Question: I have UIWebView for displays HTML article pages. I used UILongPressGesture for getting touch location coordinates. I saved these coordinates to database. But the saving values inserting two time in database. why?
'''
- (void)tapTest:(UILongPressGestureRecognizer *)sender {
NSLog(@"coordinate is %f %f", [sender locationInView:wbCont.scrollView].x, [sender locationInView:wbCont.scrollView].y);
xcor = [sender locationInView:wbCont.scrollView].x;
ycor = [sender locationInView:wbCont.scrollView].y;
NSArray *paths = NSSearchPathForDirectoriesInDomains(NSDocumentDirectory,NSUserDomainMask, YES);
NSString *documentsDirectory = [paths objectAtIndex:0];
// NSString *documentsDirectory = [paths objectAtIndex:1];
NSString *path = [documentsDirectory stringByAppendingPathComponent:@"os.sqlite"];
NSLog(@"filepath %@",path);
if (sqlite3_open([path UTF8String], &database) == SQLITE_OK) {
const char *sql = [[NSString stringWithFormat:@"SELECT xcoor FROM touch where xcoor = '%f','%f'",xcor,ycor] cStringUsingEncoding:NSUTF8StringEncoding];
NSLog(@"sql is %s",sql);
BOOL favExist = false;
sqlite3_stmt *statement, *addStmt;
if (sqlite3_prepare_v2(database, sql, -1, &statement, NULL) == SQLITE_OK) {
// We "step" through the results - once for each row.
while (sqlite3_step(statement) == SQLITE_ROW) {
favExist = true;
}
}
if(!favExist){
const char *sqlInsert = [[NSString stringWithFormat:@"insert into touch (xcoor,ycoor) values ('%f','%f')", xcor,ycor] cStringUsingEncoding:NSUTF8StringEncoding];
NSLog(@"sql insert is %s",sqlInsert);
// [catID release];
if(sqlite3_prepare_v2(database, sqlInsert, -1, &addStmt, NULL) != SQLITE_OK)
NSAssert1(0, @"Error while creating add statement. '%s'", sqlite3_errmsg(database));
NSLog(@"error is %s",sqlite3_errmsg(database));
if(SQLITE_DONE != sqlite3_step(addStmt))
NSAssert1(0, @"Error while inserting data. '%s'", sqlite3_errmsg(database));
}else {
}
}
}
'''

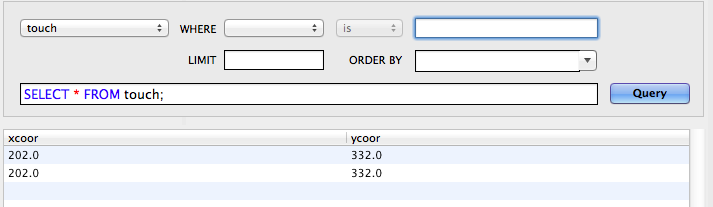
Answer: Just change your select query like this
'''
const char *sql = [[NSString stringWithFormat:@"SELECT xcoor FROM touch where xcoor = '%f' AND ycoor = '%f'",xcor,ycor] cStringUsingEncoding:NSUTF8StringEncoding];
'''
So you need AND opertion in the WHERE condition to check both x and y coordinates